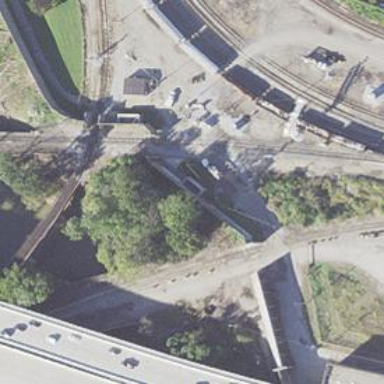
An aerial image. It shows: Abandoned railway.